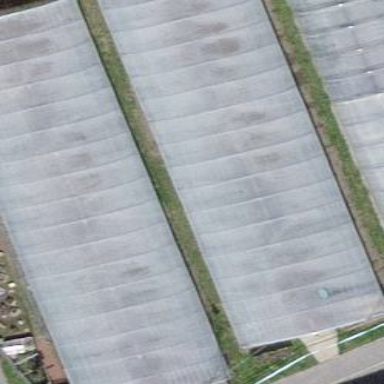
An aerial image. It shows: Greenhouse.